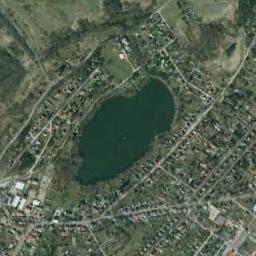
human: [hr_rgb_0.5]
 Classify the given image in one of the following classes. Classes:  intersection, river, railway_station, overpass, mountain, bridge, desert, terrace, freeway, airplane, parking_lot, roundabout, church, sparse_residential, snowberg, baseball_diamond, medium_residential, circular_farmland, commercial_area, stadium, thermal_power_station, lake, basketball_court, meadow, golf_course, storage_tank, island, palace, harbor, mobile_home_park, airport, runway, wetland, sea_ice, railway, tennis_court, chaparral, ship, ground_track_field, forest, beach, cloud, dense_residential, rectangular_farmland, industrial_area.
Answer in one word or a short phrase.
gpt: lake